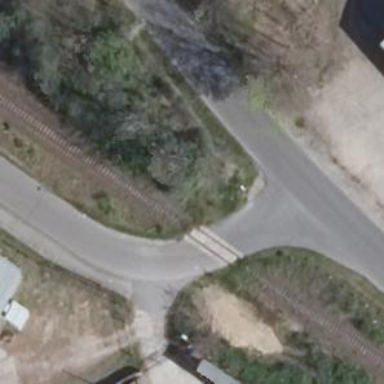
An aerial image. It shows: Level crossing along the railway.